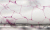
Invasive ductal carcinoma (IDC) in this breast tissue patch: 0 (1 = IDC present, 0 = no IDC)